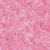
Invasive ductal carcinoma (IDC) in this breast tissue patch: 0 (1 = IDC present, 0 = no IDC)